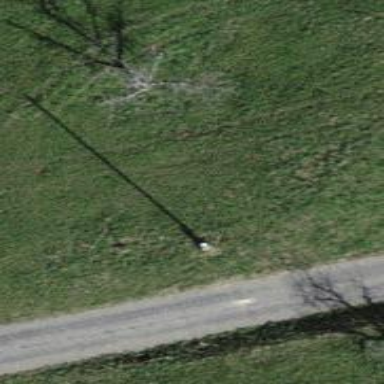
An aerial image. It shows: Minor power line.